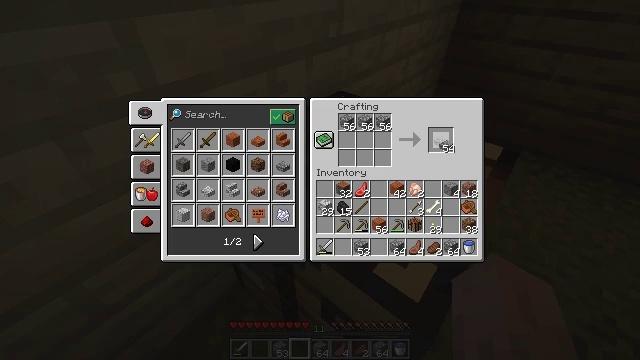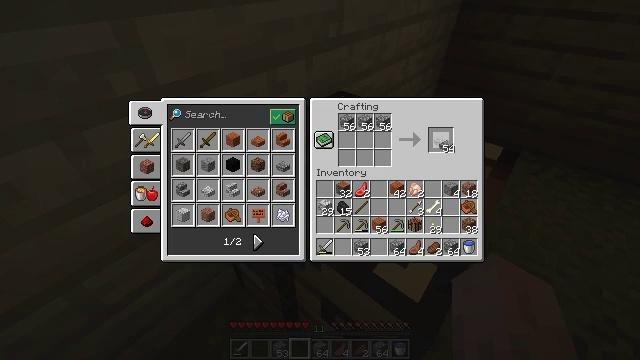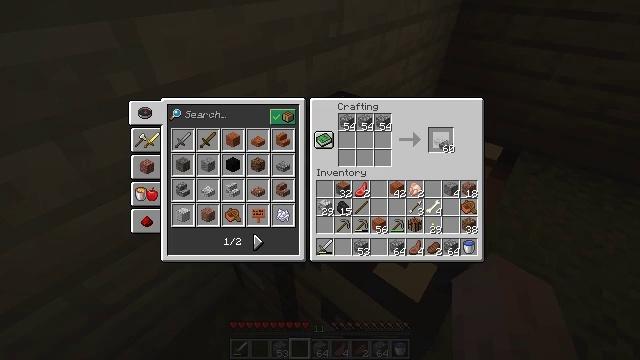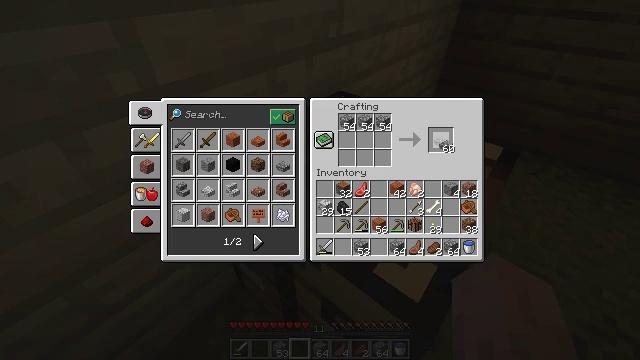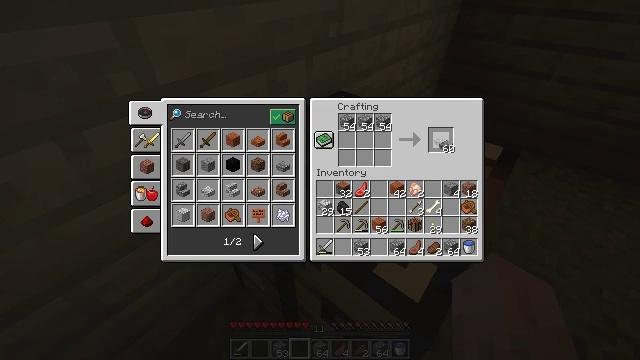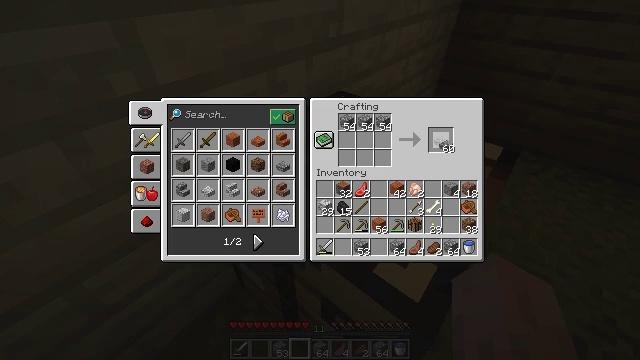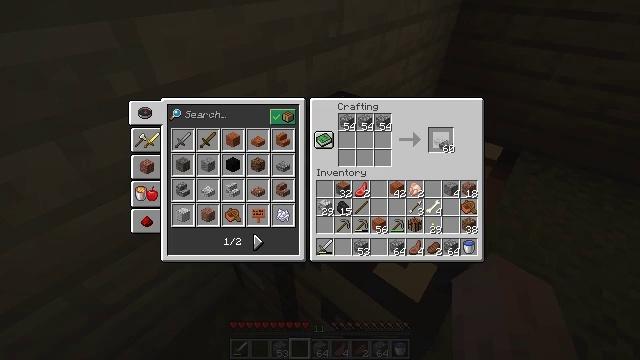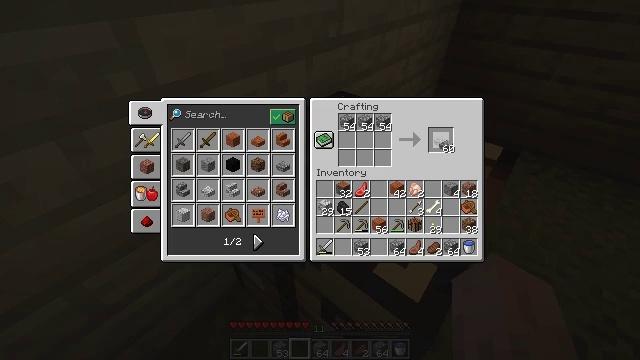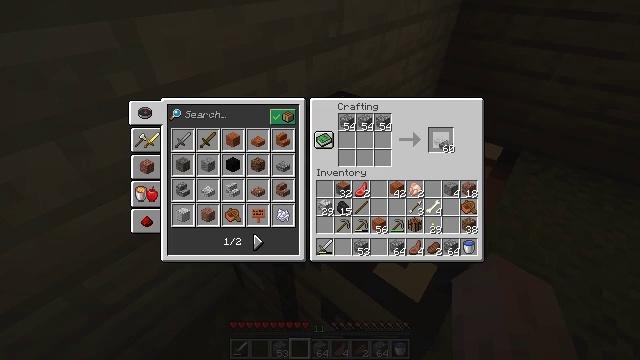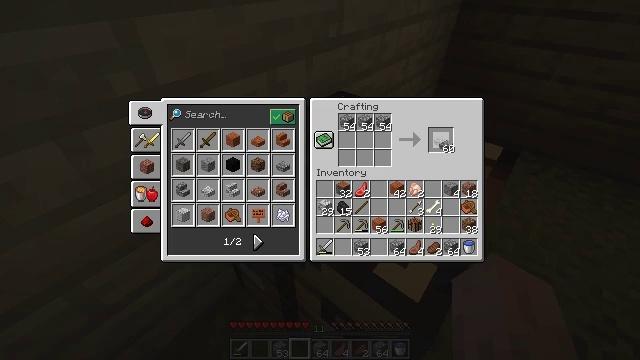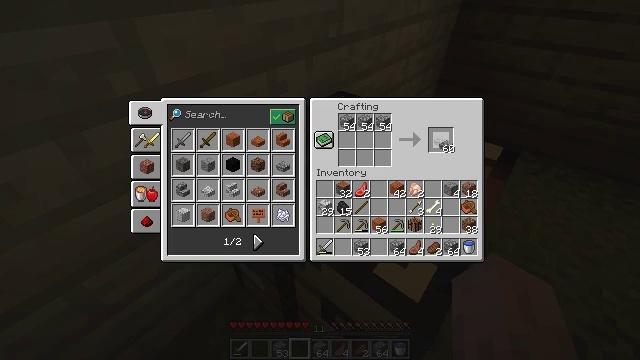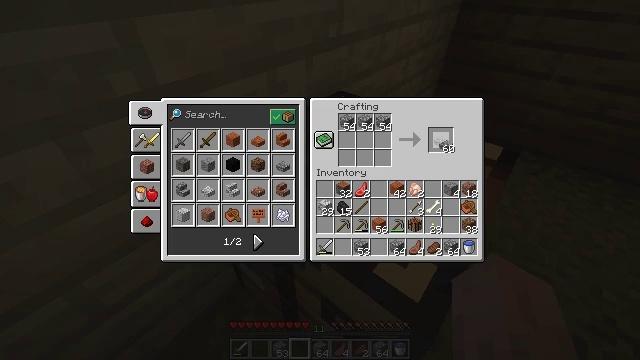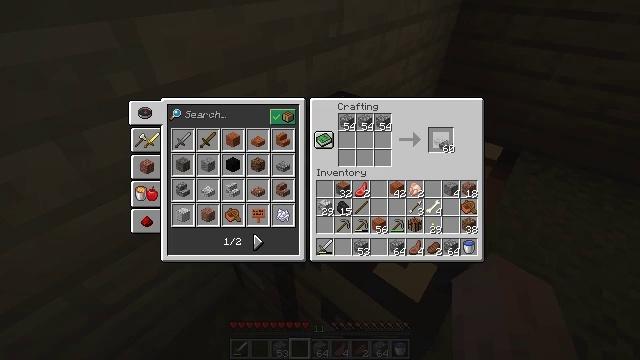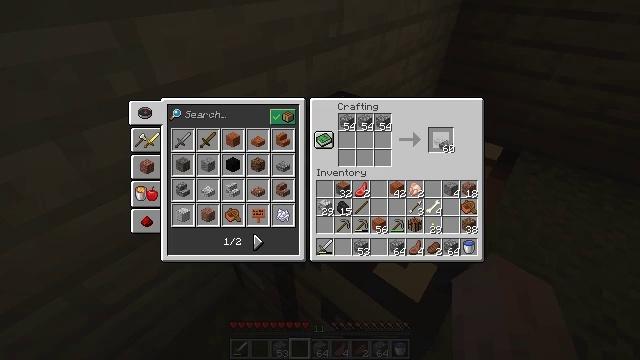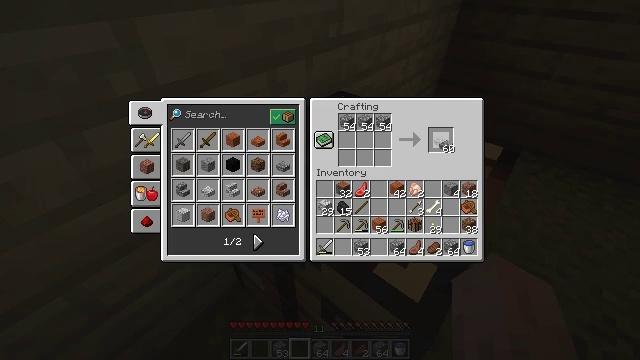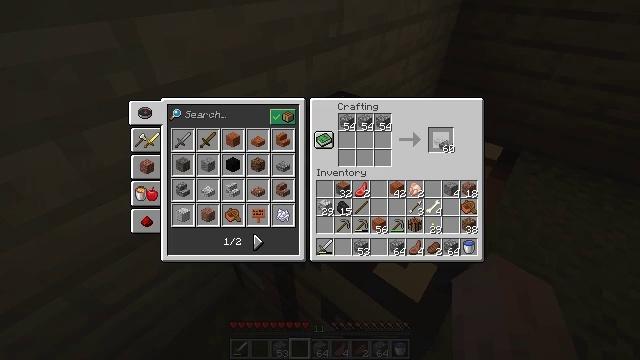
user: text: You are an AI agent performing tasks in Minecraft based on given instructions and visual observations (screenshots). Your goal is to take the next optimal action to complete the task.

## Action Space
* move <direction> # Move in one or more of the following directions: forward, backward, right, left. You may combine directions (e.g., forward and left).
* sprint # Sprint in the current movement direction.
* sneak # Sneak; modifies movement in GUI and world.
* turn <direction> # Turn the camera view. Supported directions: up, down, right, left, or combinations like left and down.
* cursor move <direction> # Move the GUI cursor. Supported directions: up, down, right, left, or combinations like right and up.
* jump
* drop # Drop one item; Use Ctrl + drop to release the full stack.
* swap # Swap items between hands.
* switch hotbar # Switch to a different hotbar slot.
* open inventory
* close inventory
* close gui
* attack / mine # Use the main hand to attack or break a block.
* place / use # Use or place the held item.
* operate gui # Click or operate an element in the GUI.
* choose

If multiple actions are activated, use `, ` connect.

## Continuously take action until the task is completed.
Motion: motion action
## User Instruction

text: Use the crafting table to make a cobblestone slab.
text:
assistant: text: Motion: operate gui
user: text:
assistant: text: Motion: no_op
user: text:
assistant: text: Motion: no_op
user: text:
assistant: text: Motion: operate gui
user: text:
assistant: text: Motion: operate gui
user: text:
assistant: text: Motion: no_op
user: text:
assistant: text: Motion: no_op
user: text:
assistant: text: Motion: no_op
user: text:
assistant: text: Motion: no_op
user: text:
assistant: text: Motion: no_op
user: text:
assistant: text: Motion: no_op
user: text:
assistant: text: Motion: no_op
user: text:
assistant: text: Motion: no_op
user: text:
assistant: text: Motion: no_op
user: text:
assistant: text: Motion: no_op
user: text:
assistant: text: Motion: no_op
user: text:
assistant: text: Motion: no_op
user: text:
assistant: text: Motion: no_op
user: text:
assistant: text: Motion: no_op
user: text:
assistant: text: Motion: no_op
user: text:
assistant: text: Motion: no_op
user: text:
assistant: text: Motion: no_op
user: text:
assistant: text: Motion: no_op
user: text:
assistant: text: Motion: no_op
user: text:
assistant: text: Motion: no_op
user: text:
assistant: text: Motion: no_op
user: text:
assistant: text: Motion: no_op
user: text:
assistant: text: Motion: no_op
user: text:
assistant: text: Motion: no_op
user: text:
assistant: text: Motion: no_op